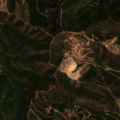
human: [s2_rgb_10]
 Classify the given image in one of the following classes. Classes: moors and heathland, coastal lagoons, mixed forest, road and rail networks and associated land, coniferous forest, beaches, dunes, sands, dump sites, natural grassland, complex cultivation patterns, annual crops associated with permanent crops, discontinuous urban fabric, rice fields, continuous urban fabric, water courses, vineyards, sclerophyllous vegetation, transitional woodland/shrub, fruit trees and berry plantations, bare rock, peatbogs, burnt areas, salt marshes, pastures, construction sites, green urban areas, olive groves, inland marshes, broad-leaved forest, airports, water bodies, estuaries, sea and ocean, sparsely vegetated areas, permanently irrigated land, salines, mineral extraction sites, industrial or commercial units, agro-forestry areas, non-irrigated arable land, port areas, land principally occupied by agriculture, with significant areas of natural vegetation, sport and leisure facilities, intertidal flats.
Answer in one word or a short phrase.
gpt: broad-leaved forest, sclerophyllous vegetation